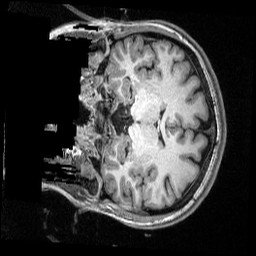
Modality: T1w
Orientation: coronal
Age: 21
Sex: female
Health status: healthy
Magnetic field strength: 3 T
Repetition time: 2.53 s
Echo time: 0.00331 s